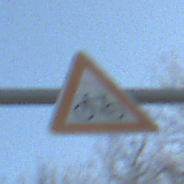
Verkehrszeichen: RadverkehrRechts
Umgebung: Outdoor, Nature
Tageszeit: MorningAfternoon
Wetter: Clear
Licht: Natural
Jahreszeit: Winter
Kontrast: HighContrast